Field crop: tomato
Growth stage: 1
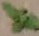
Species: solanum